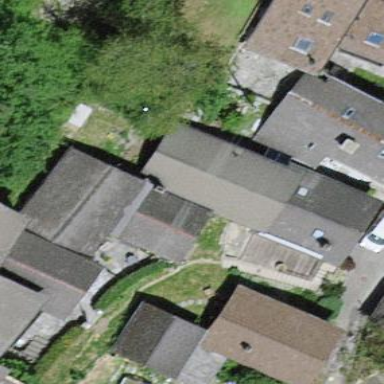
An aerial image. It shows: Gabled roofed house.